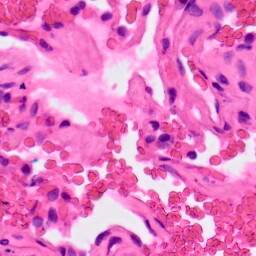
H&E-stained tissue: Lung